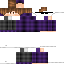
A male human skin with dark skin, wearing brown long hair dressed in a purple hoodie and black pants, featuring a closed mouth.